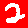
Digit: 2